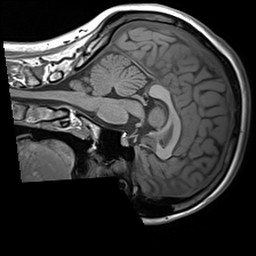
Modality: T1w
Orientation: sagittal
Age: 23
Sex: female
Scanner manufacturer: siemens
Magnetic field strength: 3 T
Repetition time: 1.6 s
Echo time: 0.00236 s